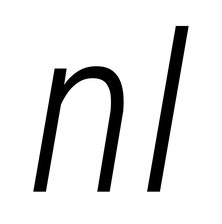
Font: Roboto-Italic_Condensed_Light_Italic